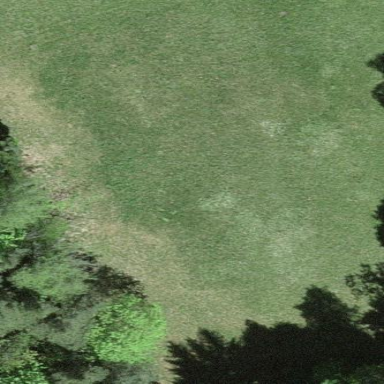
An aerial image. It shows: Beautiful meadow.